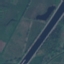
Label: River